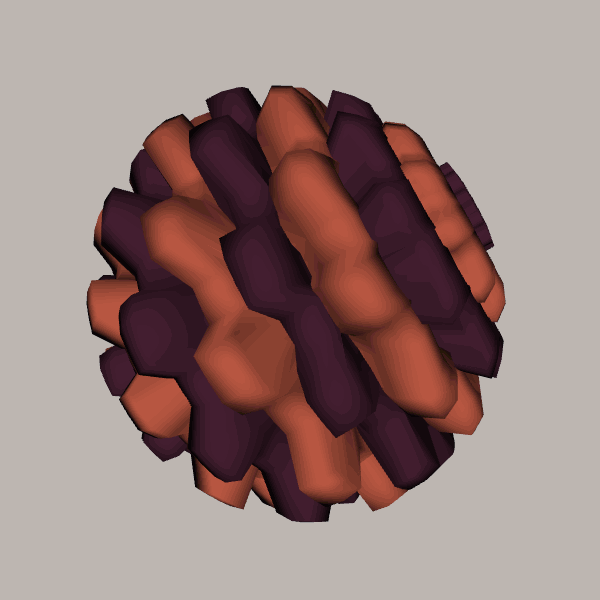
Background: light